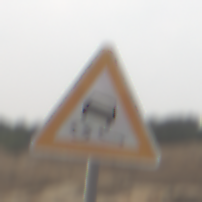
Verkehrszeichen: SchleuderOderRutschgefahr
Umgebung: Outdoor, Nature
Tageszeit: MorningAfternoon
Wetter: Overcast
Licht: Natural
Jahreszeit: NotSpecified
Kontrast: LowContrast